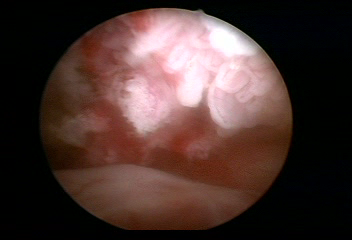
Modality: WLC
Class: Malignant
Subclass: LowGradePapillary
Lesion: L1
Stage: Ta
Morphology: Papillary
Bladder cancer association: Yes
Annotated structures: Tumor